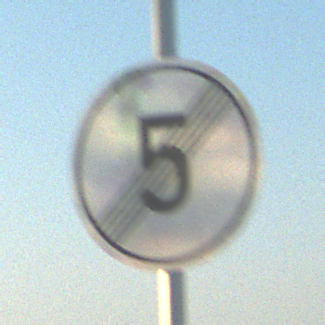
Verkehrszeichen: EndeGeschwindigkeit5
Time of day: SunriseSunset
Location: Outdoor (Beach)
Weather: Clear
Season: NotSpecified
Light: Natural